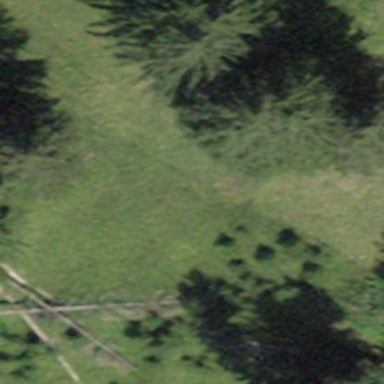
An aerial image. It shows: Forest area.